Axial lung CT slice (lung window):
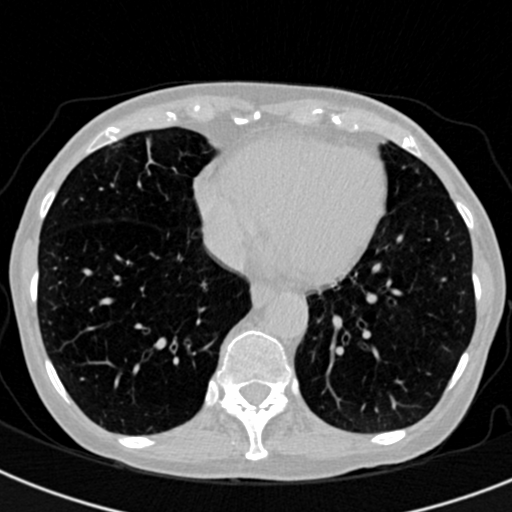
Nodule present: no